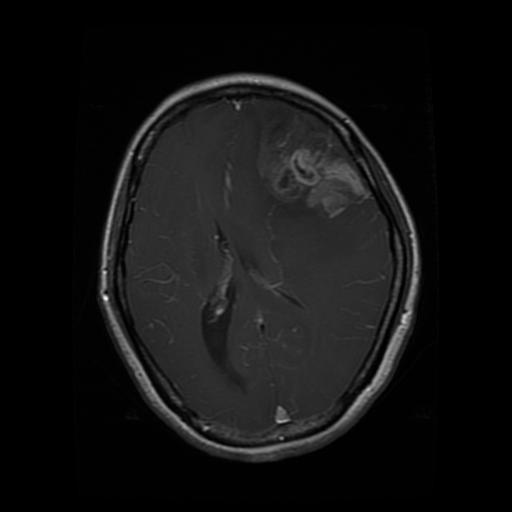
Label: glioma